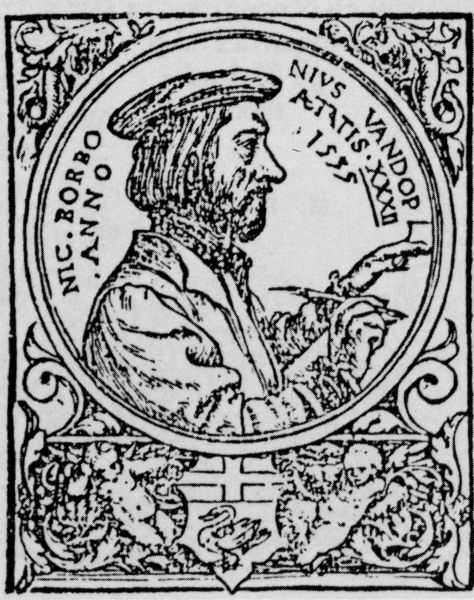
Titel: Bildnis des Nicolas Bourbon
Künstler: Hans Holbein
Institution: (Seriendruck)
Schlagwörter: feder, flügel, hand, mann, hut, mund, nase, profil, schwarz, haube, ornament, bart, mütze, kragen, rahmen, bildnis, hände, portrait, porträt, auge, haare, lange haare, mantel, renaissance, kreis, rund, tondo, engel, putto, holzschnitt, schrift, papier, schwan, bogen, grafik, graphik, inschrift, zahlen, ornamente, seitenansicht, verzierung, maler, jahreszahl, unterschrift, medaillon, kreuz, druck, schwarz-weiss, druckgrafik, stich, künstler, text, plakette, stift, ecken, wappen, zahl, schreiben, gelehrter, medaille, schreiber, schreibt, griffel, emblem, putten, putti, anna, federkiel, latein, selbstbildniss, gänsekiel, borbo, borbonius, papierbogen, 1535, 1555, profilportait